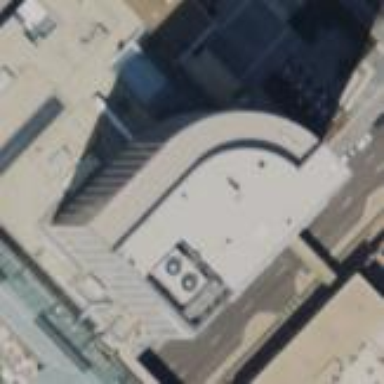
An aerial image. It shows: Building with brown roof. The brown color adds warm touch to the structure.